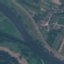
Land use / land cover: River